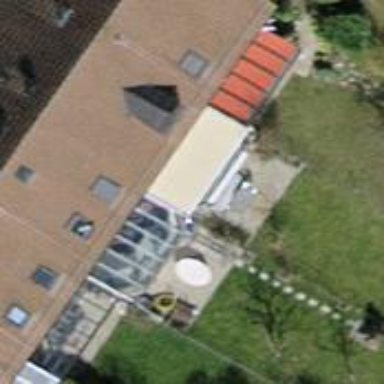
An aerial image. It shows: Residential building with pitched roof.